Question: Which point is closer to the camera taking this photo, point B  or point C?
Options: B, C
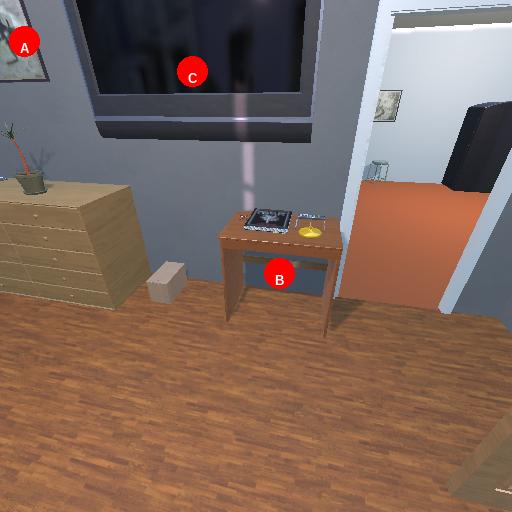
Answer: B